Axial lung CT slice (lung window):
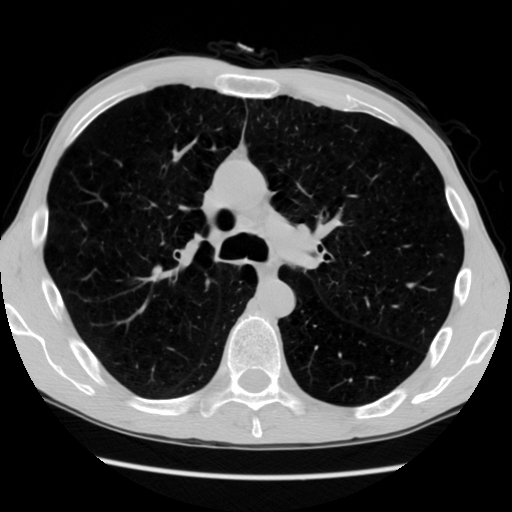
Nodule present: no